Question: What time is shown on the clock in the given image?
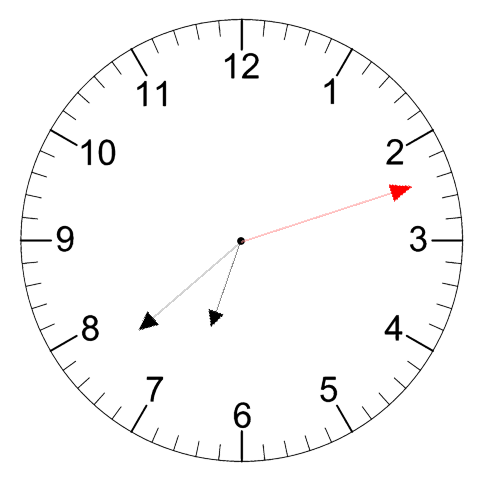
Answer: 06:38:12